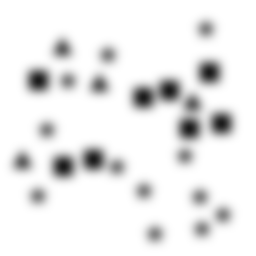
Squares: 8
Triangles: 4
Stars: 12
Total shapes: 24